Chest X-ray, AP view. Patient: 55 years old, sex M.
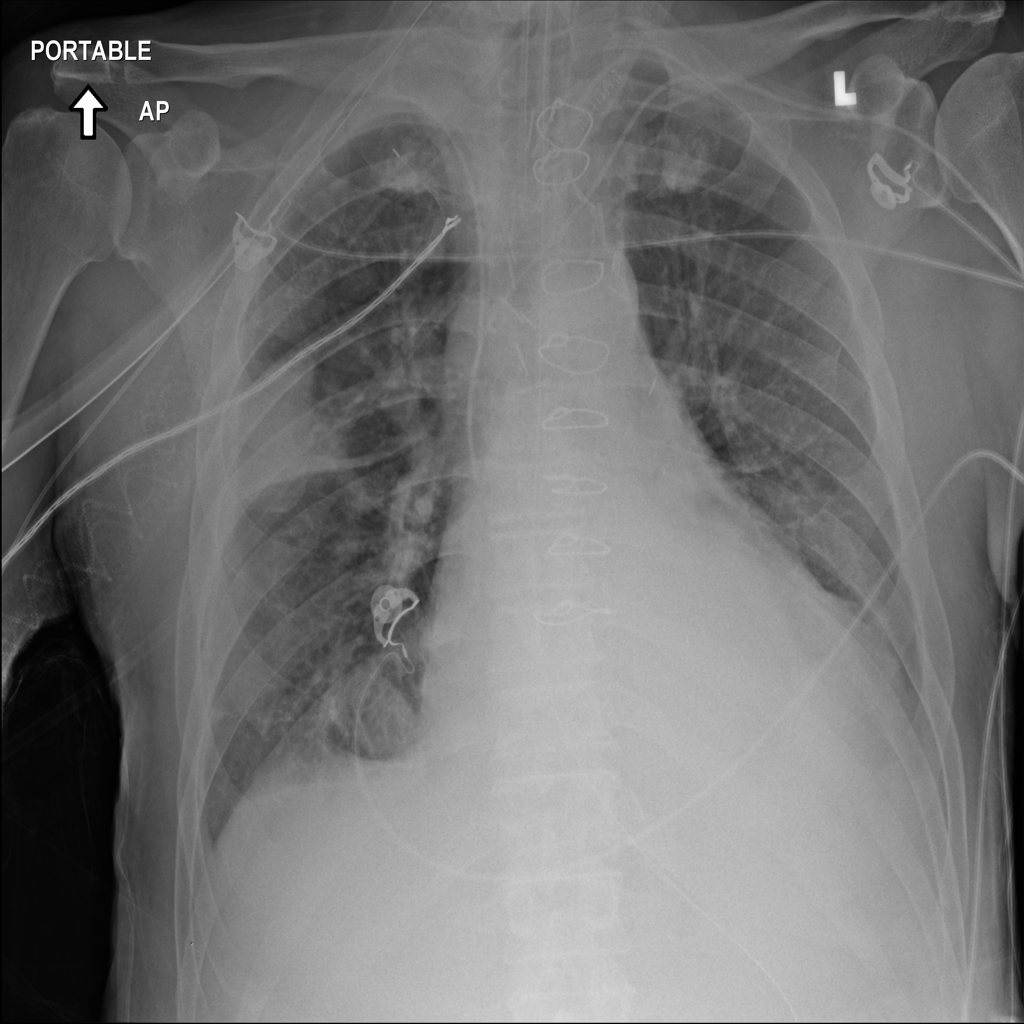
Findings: Atelectasis, Consolidation, Effusion, Mass